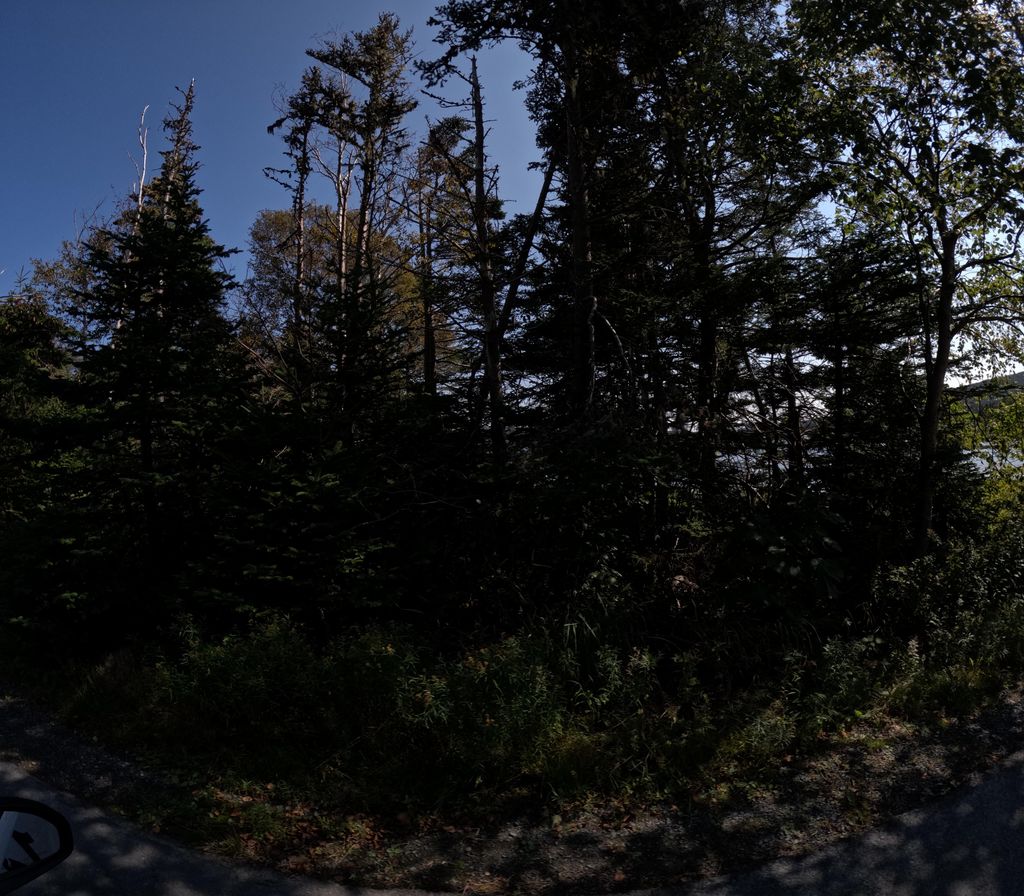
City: st_johns